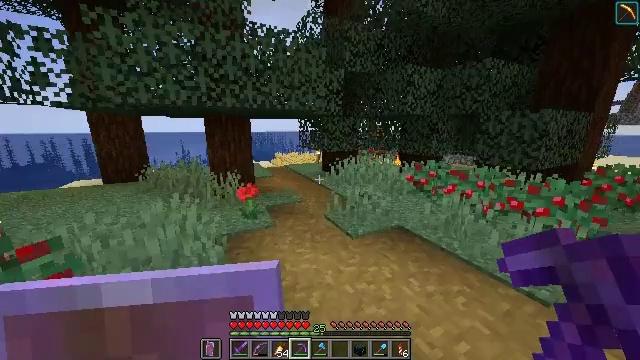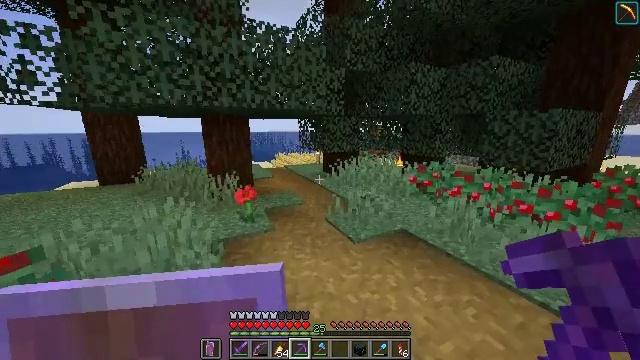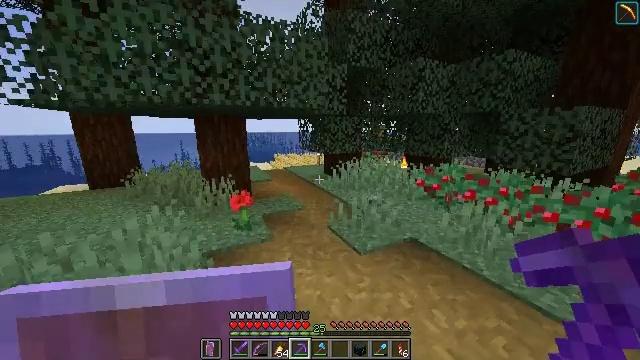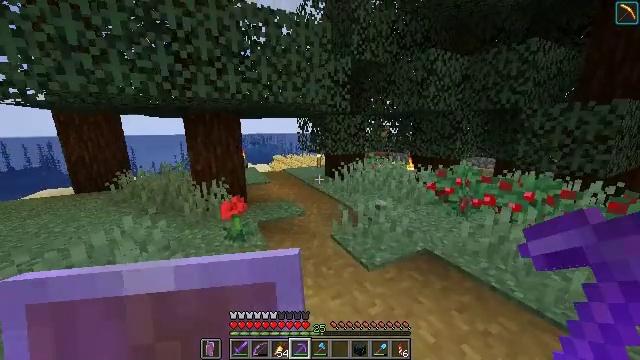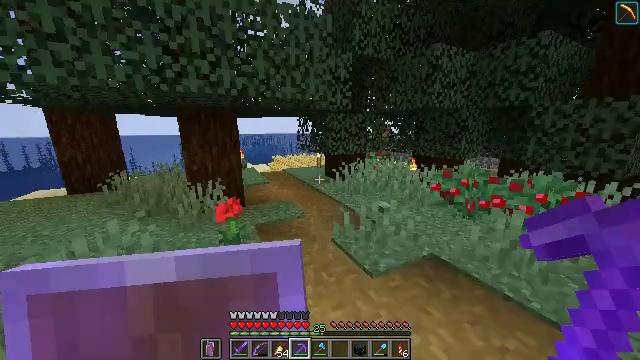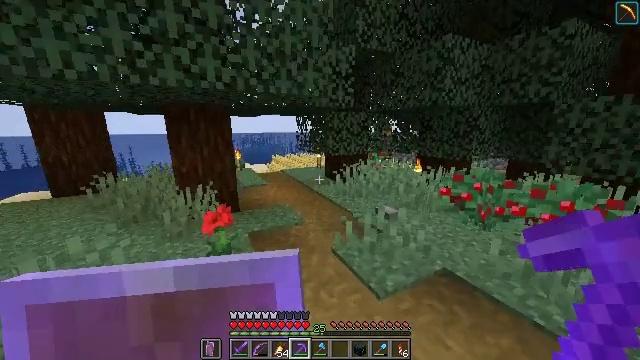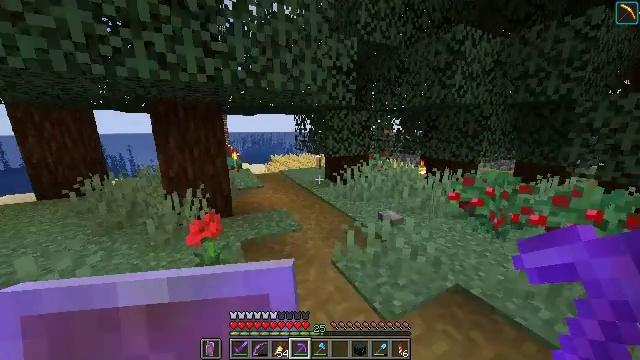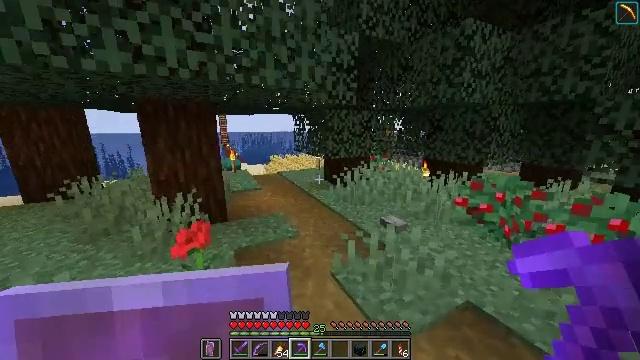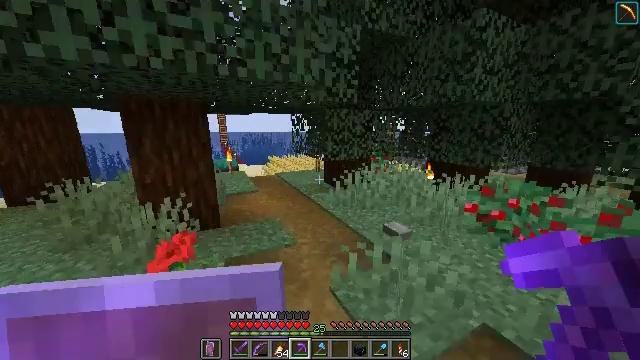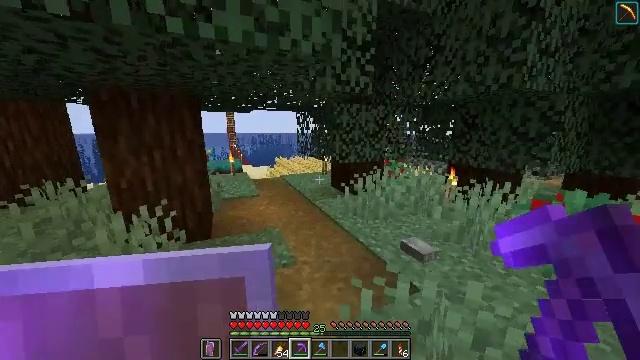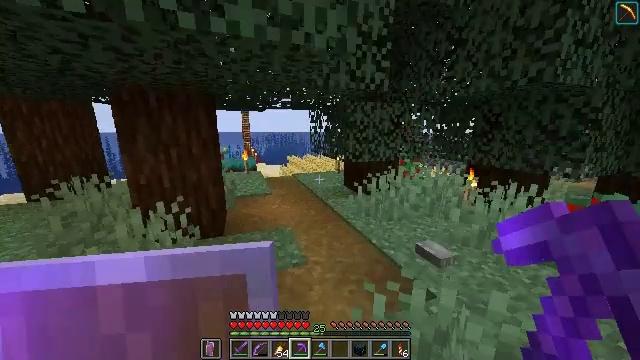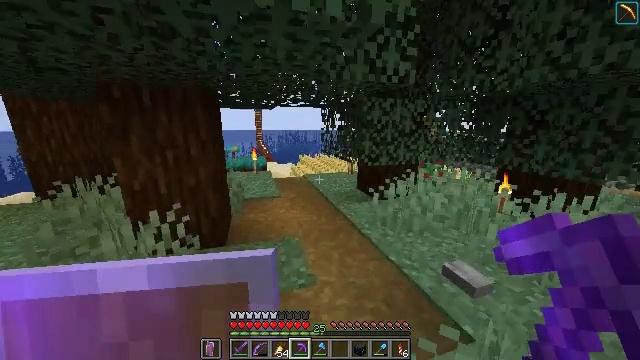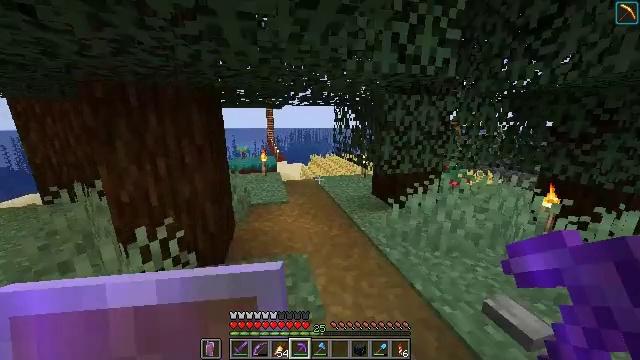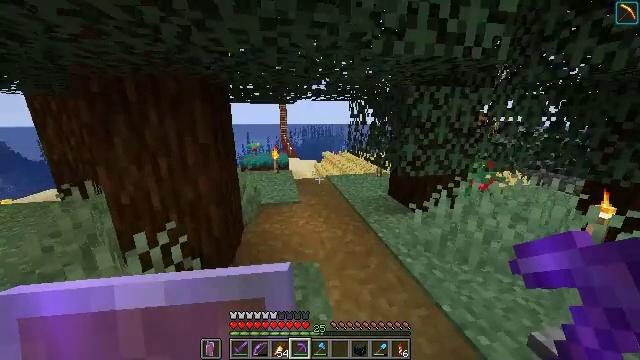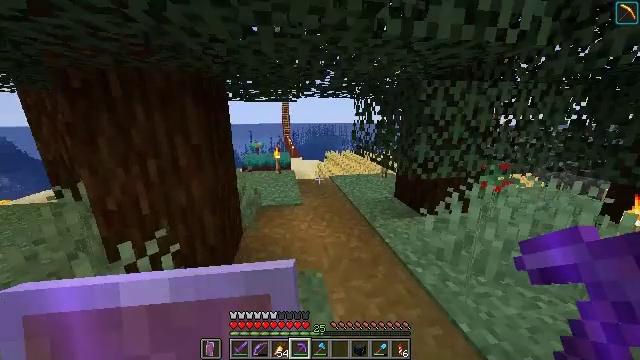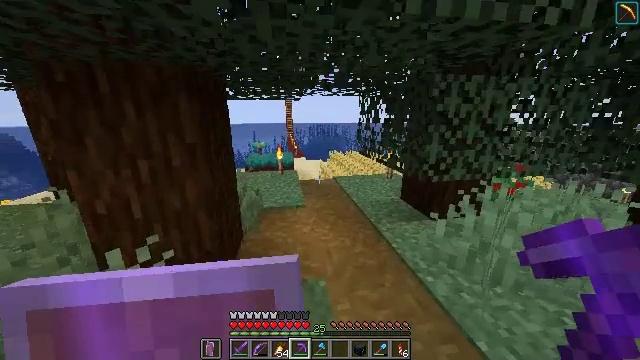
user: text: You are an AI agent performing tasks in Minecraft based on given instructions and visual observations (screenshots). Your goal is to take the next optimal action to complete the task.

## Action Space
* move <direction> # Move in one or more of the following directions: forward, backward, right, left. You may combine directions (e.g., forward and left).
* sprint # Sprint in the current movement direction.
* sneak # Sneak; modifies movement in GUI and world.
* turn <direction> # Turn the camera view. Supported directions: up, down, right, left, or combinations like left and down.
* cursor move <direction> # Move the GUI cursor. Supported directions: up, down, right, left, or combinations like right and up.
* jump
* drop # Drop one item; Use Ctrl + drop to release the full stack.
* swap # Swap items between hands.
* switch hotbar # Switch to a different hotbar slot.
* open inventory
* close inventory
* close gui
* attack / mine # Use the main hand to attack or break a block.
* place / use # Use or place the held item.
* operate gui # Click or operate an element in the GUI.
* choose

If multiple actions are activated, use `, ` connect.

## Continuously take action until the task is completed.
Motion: motion action
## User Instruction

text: Remove the sticky piston from its position.
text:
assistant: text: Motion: move forward, sprint
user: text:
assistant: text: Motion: move forward, sprint
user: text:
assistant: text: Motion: move forward, sprint
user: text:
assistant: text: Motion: move forward, sprint
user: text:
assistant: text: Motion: move forward, sprint
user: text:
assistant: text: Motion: move forward, sprint
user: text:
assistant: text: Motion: move forward, sprint
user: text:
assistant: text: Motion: move forward, sprint
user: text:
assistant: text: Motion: move forward, sprint, turn left
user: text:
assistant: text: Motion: move forward, sprint, turn left
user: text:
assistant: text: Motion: move forward, sprint, turn left
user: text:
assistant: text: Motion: move forward, sprint, turn left
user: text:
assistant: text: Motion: move forward, sprint, turn left and down
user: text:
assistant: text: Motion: move forward, sprint
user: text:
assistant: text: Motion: move forward, sprint
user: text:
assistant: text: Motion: move forward, sprint, turn left and down
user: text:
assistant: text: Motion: move forward, sprint, turn left
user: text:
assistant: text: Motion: move forward, sprint
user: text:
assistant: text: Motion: move forward, sprint
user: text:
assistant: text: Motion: move forward, sprint, turn left
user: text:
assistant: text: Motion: move forward, sprint, turn left and down
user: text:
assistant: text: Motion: move forward, sprint
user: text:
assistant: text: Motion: move forward, sprint
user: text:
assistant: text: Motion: move forward, sprint
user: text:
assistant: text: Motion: move forward, sprint
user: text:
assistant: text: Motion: move forward, sprint, turn left
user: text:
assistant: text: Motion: move forward, sprint, turn left
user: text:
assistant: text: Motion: move forward, sprint, turn left and up
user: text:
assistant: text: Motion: move forward, sprint, turn left
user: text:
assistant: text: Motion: move forward, sprint